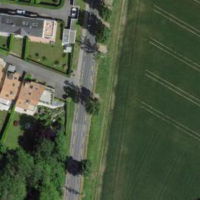
EUNIS habitat code: 52
Species observed at this site:
Impatiens parviflora